Field crop: tomato
Growth stage: 1
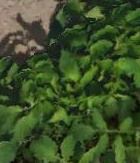
Species: tomato